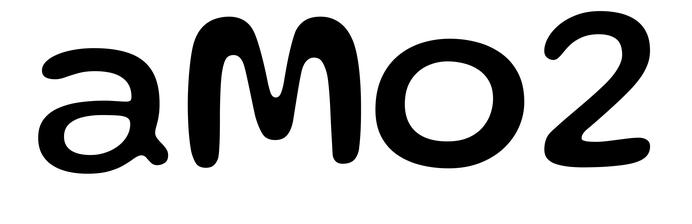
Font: Gluten_Regular